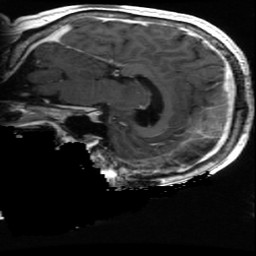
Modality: T1w
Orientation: sagittal
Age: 53
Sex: male
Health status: ill